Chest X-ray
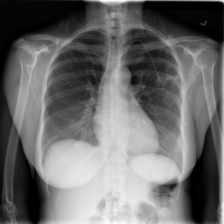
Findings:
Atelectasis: negative
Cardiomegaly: negative
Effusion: negative
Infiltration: positive
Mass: negative
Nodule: negative
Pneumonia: negative
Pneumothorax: negative
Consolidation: negative
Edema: negative
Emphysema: negative
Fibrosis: negative
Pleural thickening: negative
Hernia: negative